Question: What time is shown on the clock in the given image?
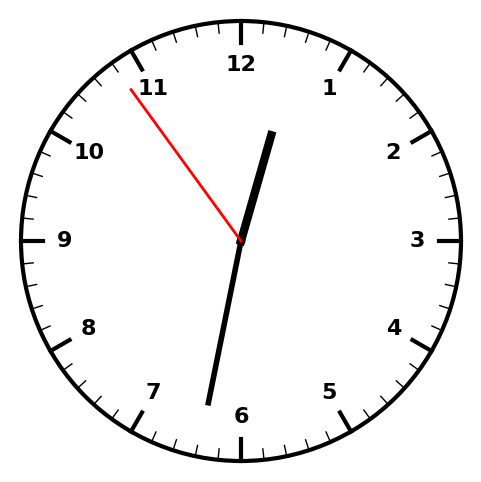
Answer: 12:31:54